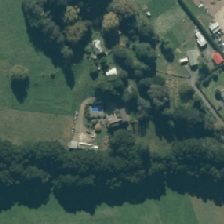
Land cover: urban_build_up